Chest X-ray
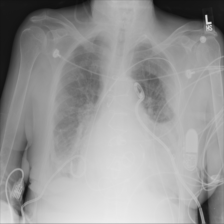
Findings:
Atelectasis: negative
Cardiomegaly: negative
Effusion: positive
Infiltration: negative
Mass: negative
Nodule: negative
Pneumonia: negative
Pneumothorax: negative
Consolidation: positive
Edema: negative
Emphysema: negative
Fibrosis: negative
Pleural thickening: negative
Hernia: negative